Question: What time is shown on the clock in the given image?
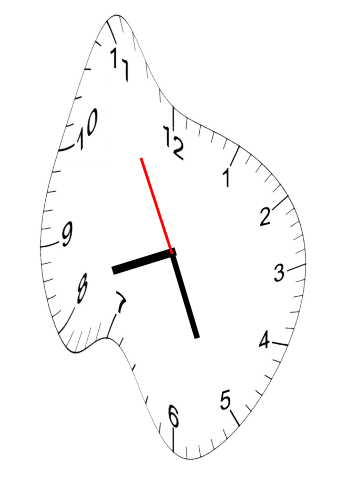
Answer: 08:25:55